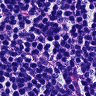
Metastatic tissue present: no